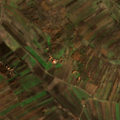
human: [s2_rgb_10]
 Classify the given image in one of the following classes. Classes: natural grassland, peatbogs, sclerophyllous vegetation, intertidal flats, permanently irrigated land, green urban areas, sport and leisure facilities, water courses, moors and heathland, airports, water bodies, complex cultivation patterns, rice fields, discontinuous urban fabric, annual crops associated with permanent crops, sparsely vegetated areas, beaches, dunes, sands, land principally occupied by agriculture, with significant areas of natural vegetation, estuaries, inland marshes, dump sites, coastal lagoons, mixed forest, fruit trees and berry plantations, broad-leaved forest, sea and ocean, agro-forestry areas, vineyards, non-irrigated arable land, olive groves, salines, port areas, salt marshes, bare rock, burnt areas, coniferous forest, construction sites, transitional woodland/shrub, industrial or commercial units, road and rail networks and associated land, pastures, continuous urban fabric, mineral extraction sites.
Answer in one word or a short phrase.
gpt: complex cultivation patterns, land principally occupied by agriculture, with significant areas of natural vegetation, broad-leaved forest, transitional woodland/shrub